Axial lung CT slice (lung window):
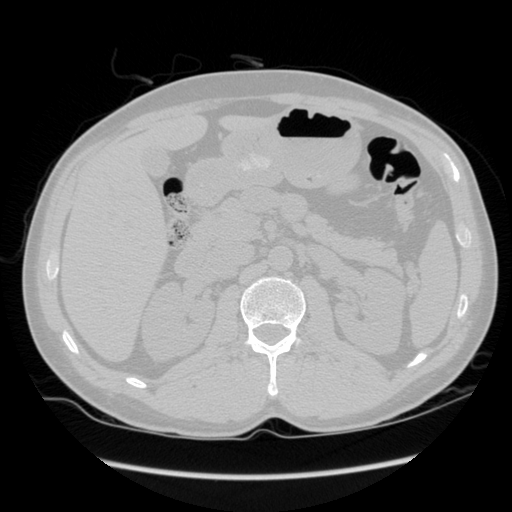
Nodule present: no